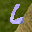
Label: 6